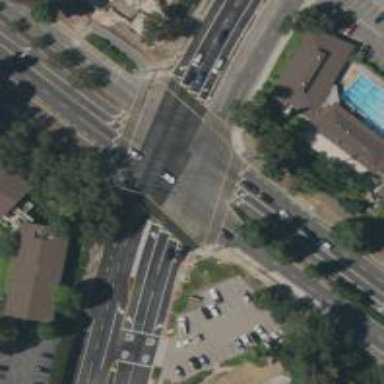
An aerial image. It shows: Asphalt footway with marked crossing.